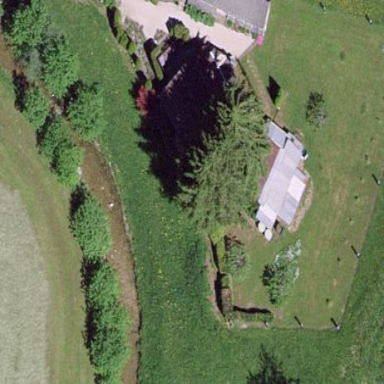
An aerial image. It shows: Farmyard area.